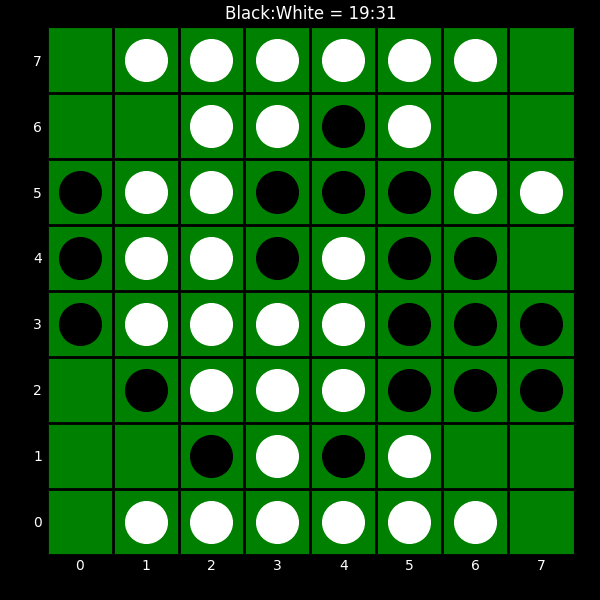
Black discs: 19
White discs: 31